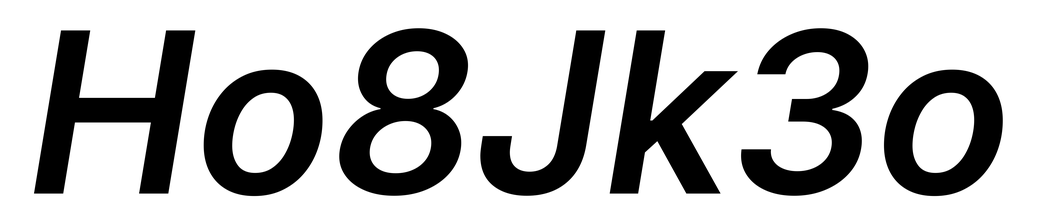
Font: Inter-Italic_SemiBold_Italic